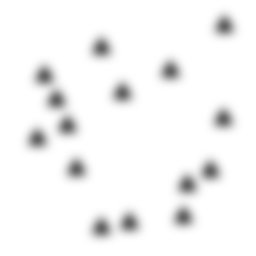
Squares: 0
Triangles: 15
Stars: 0
Total shapes: 15